Interaction volume radius: 10 \u00c5
Interaction volume height: 10 \u00c5
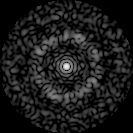
Disorder parameter: 0.8332